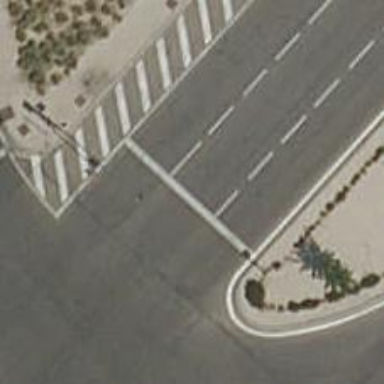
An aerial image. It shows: Road with traffic signals.